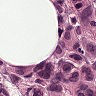
Metastatic tissue present: no